Interaction volume radius: 10 \u00c5
Interaction volume height: 10 \u00c5
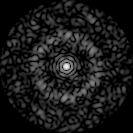
Disorder parameter: 0.8127